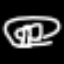
Label: angel